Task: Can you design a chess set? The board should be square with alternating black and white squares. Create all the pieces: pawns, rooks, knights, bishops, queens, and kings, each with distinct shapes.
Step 378:
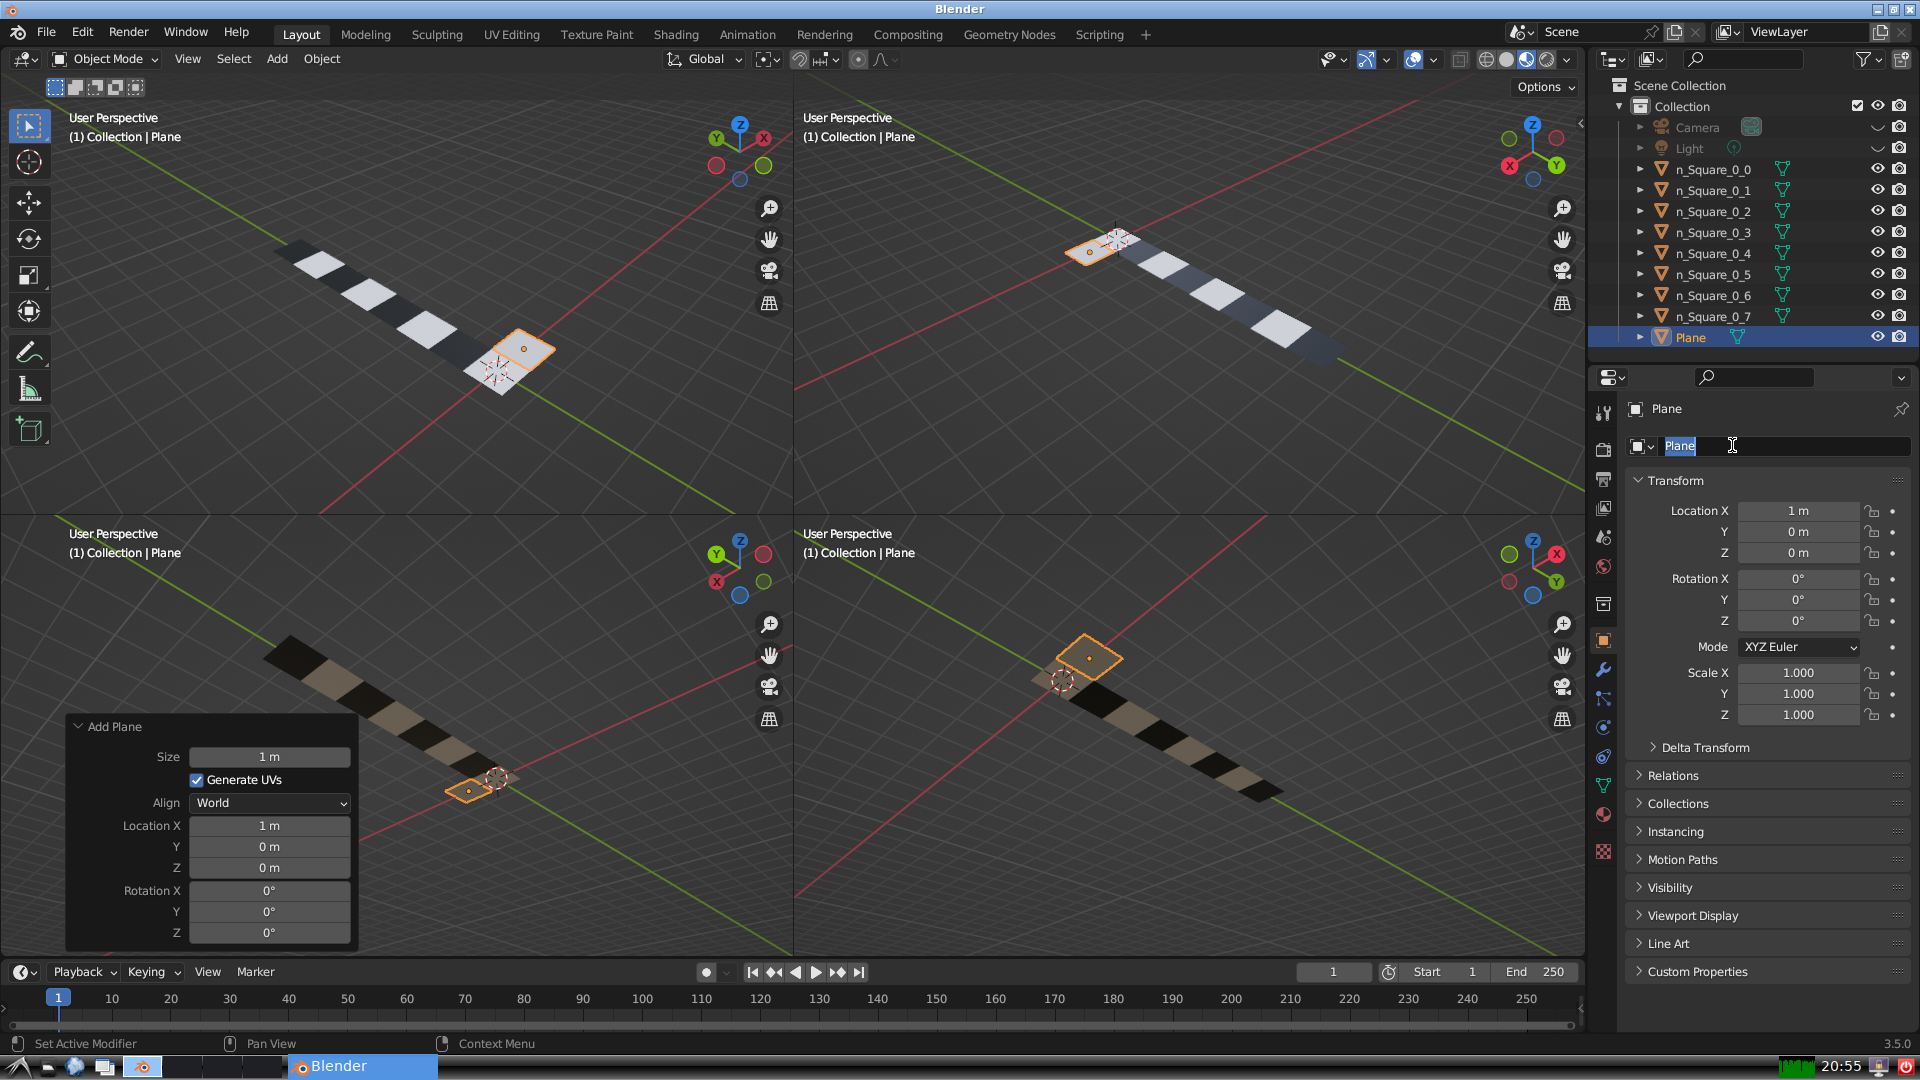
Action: input_text: n_Square_1_0